Field crop: tomato
Growth stage: 1
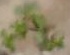
Species: portulaca